Field crop: maize
Growth stage: 2
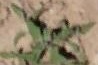
Species: atriplex